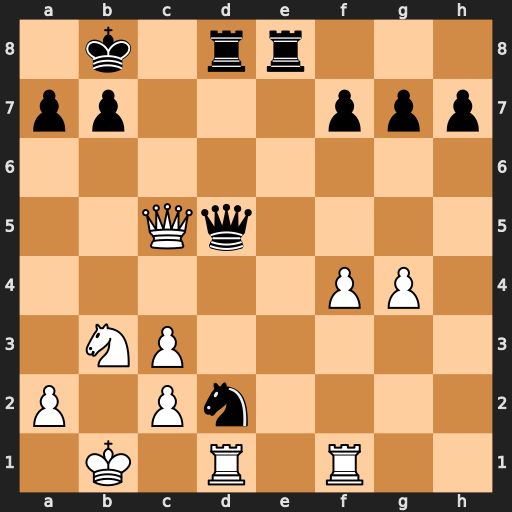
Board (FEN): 1k1rr3/pp3ppp/8/2Qq4/5PP1/1NP5/P1Pn4/1K1R1R2
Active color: w
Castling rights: -
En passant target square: -
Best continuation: Rxd2 Qxc5 Rxd8+ Rxd8 Nxc5